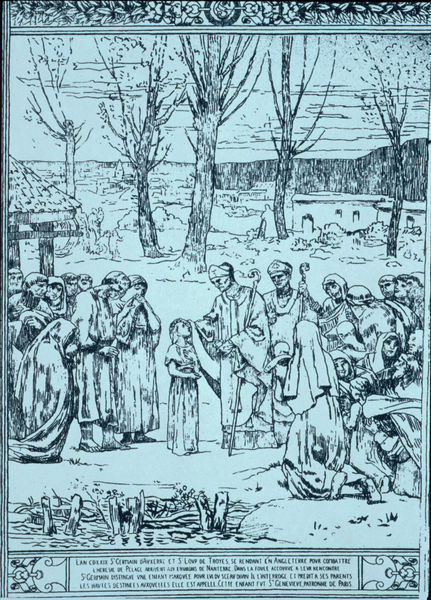
Titel: Le Rencontre de Sainte Geneviève et de Saint Germain, Die Begegnung der heiligen Genovefa mit dem heiligen Germanus
Künstler: Pierre Puvis de Chavannes
Standort: viele Standorte
Institution: Seriendruck
Schlagwörter: baum, blau, himmel, mann, wasser, weiß, wolken, bäume, fluss, frauen, landschaft, menschen, mädchen, see, teich, ufer, blumen, frau, holz, hut, männer, schwarz, zeichnung, dach, haus, schnee, leute, menge, muster, ornament, versammlung, arme, band, falten, mensch, rahmen, stein, erde, häuser, natur, schilf, stamm, hütte, kirche, gewand, gewänder, kind, personen, wald, bauern, kinder, holzschnitt, schrift, papier, stab, berge, fels, dorf, grafik, graphik, winter, bischof, könig, papst, inschrift, knie, karawane, tusche, abschied, druck, radierung, stich, lithografie, illustration, schwarzweiß, text, knien, holzdruck, salbung, karg, knieen, knieende, priester, segnen, segnung, ansiedlung, mönch, bittsteller, ehrfurcht, bettler, bischöfe, geistliche, prozession, übergabe, gestrüpp, heilig, kupferstich, anbetung, armut, turban, islam, flugblatt, gläubige, araber, beichte, männr, kommunion, htte, tuschezeichnung, schirft, maänner, sitch, pilgern, pilger, wunder, buchillustration, bischofsmütze, bischoff, begrüßen, illustrtation, orientalishc, heilig bischof, menschen bäume, seeligsprechung